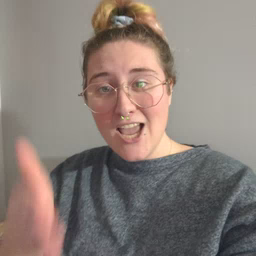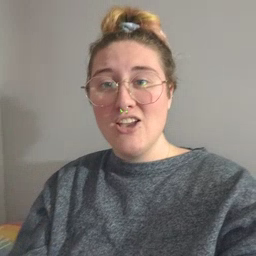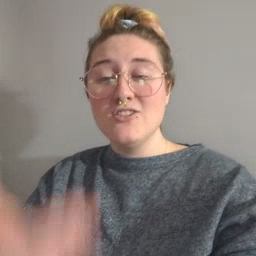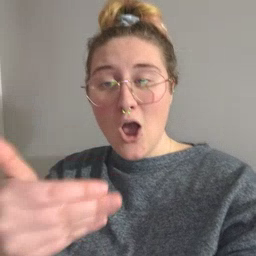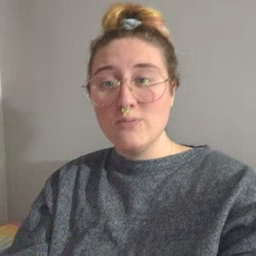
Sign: close